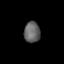
Tissue: lung
Cell type: Epithelial cells
Senescence score: 0.1637
Nuclear area (px): 332
Mean DAPI intensity: 98.633